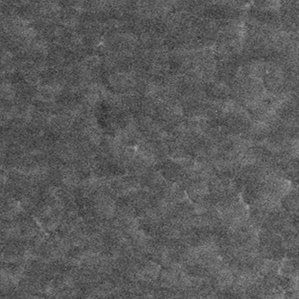
Label: frost